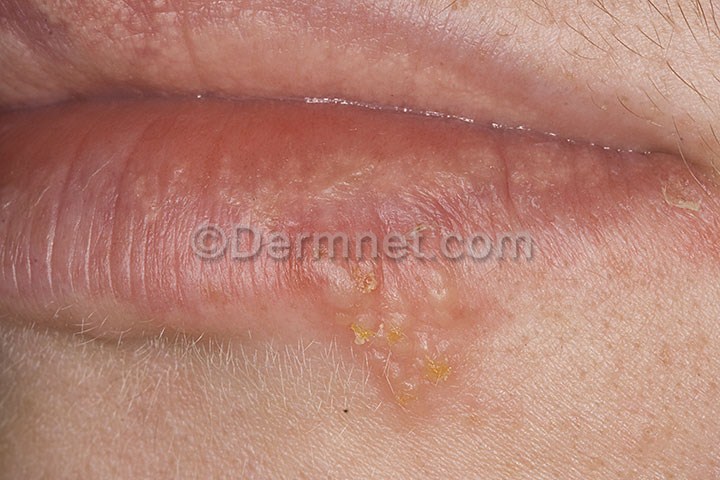
Disease: Warts Molluscum and other Viral Infections